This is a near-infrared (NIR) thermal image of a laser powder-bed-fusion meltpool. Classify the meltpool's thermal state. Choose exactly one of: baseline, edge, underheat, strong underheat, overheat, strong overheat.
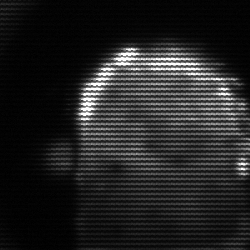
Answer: baseline